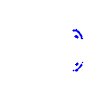
Particle: proton